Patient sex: F
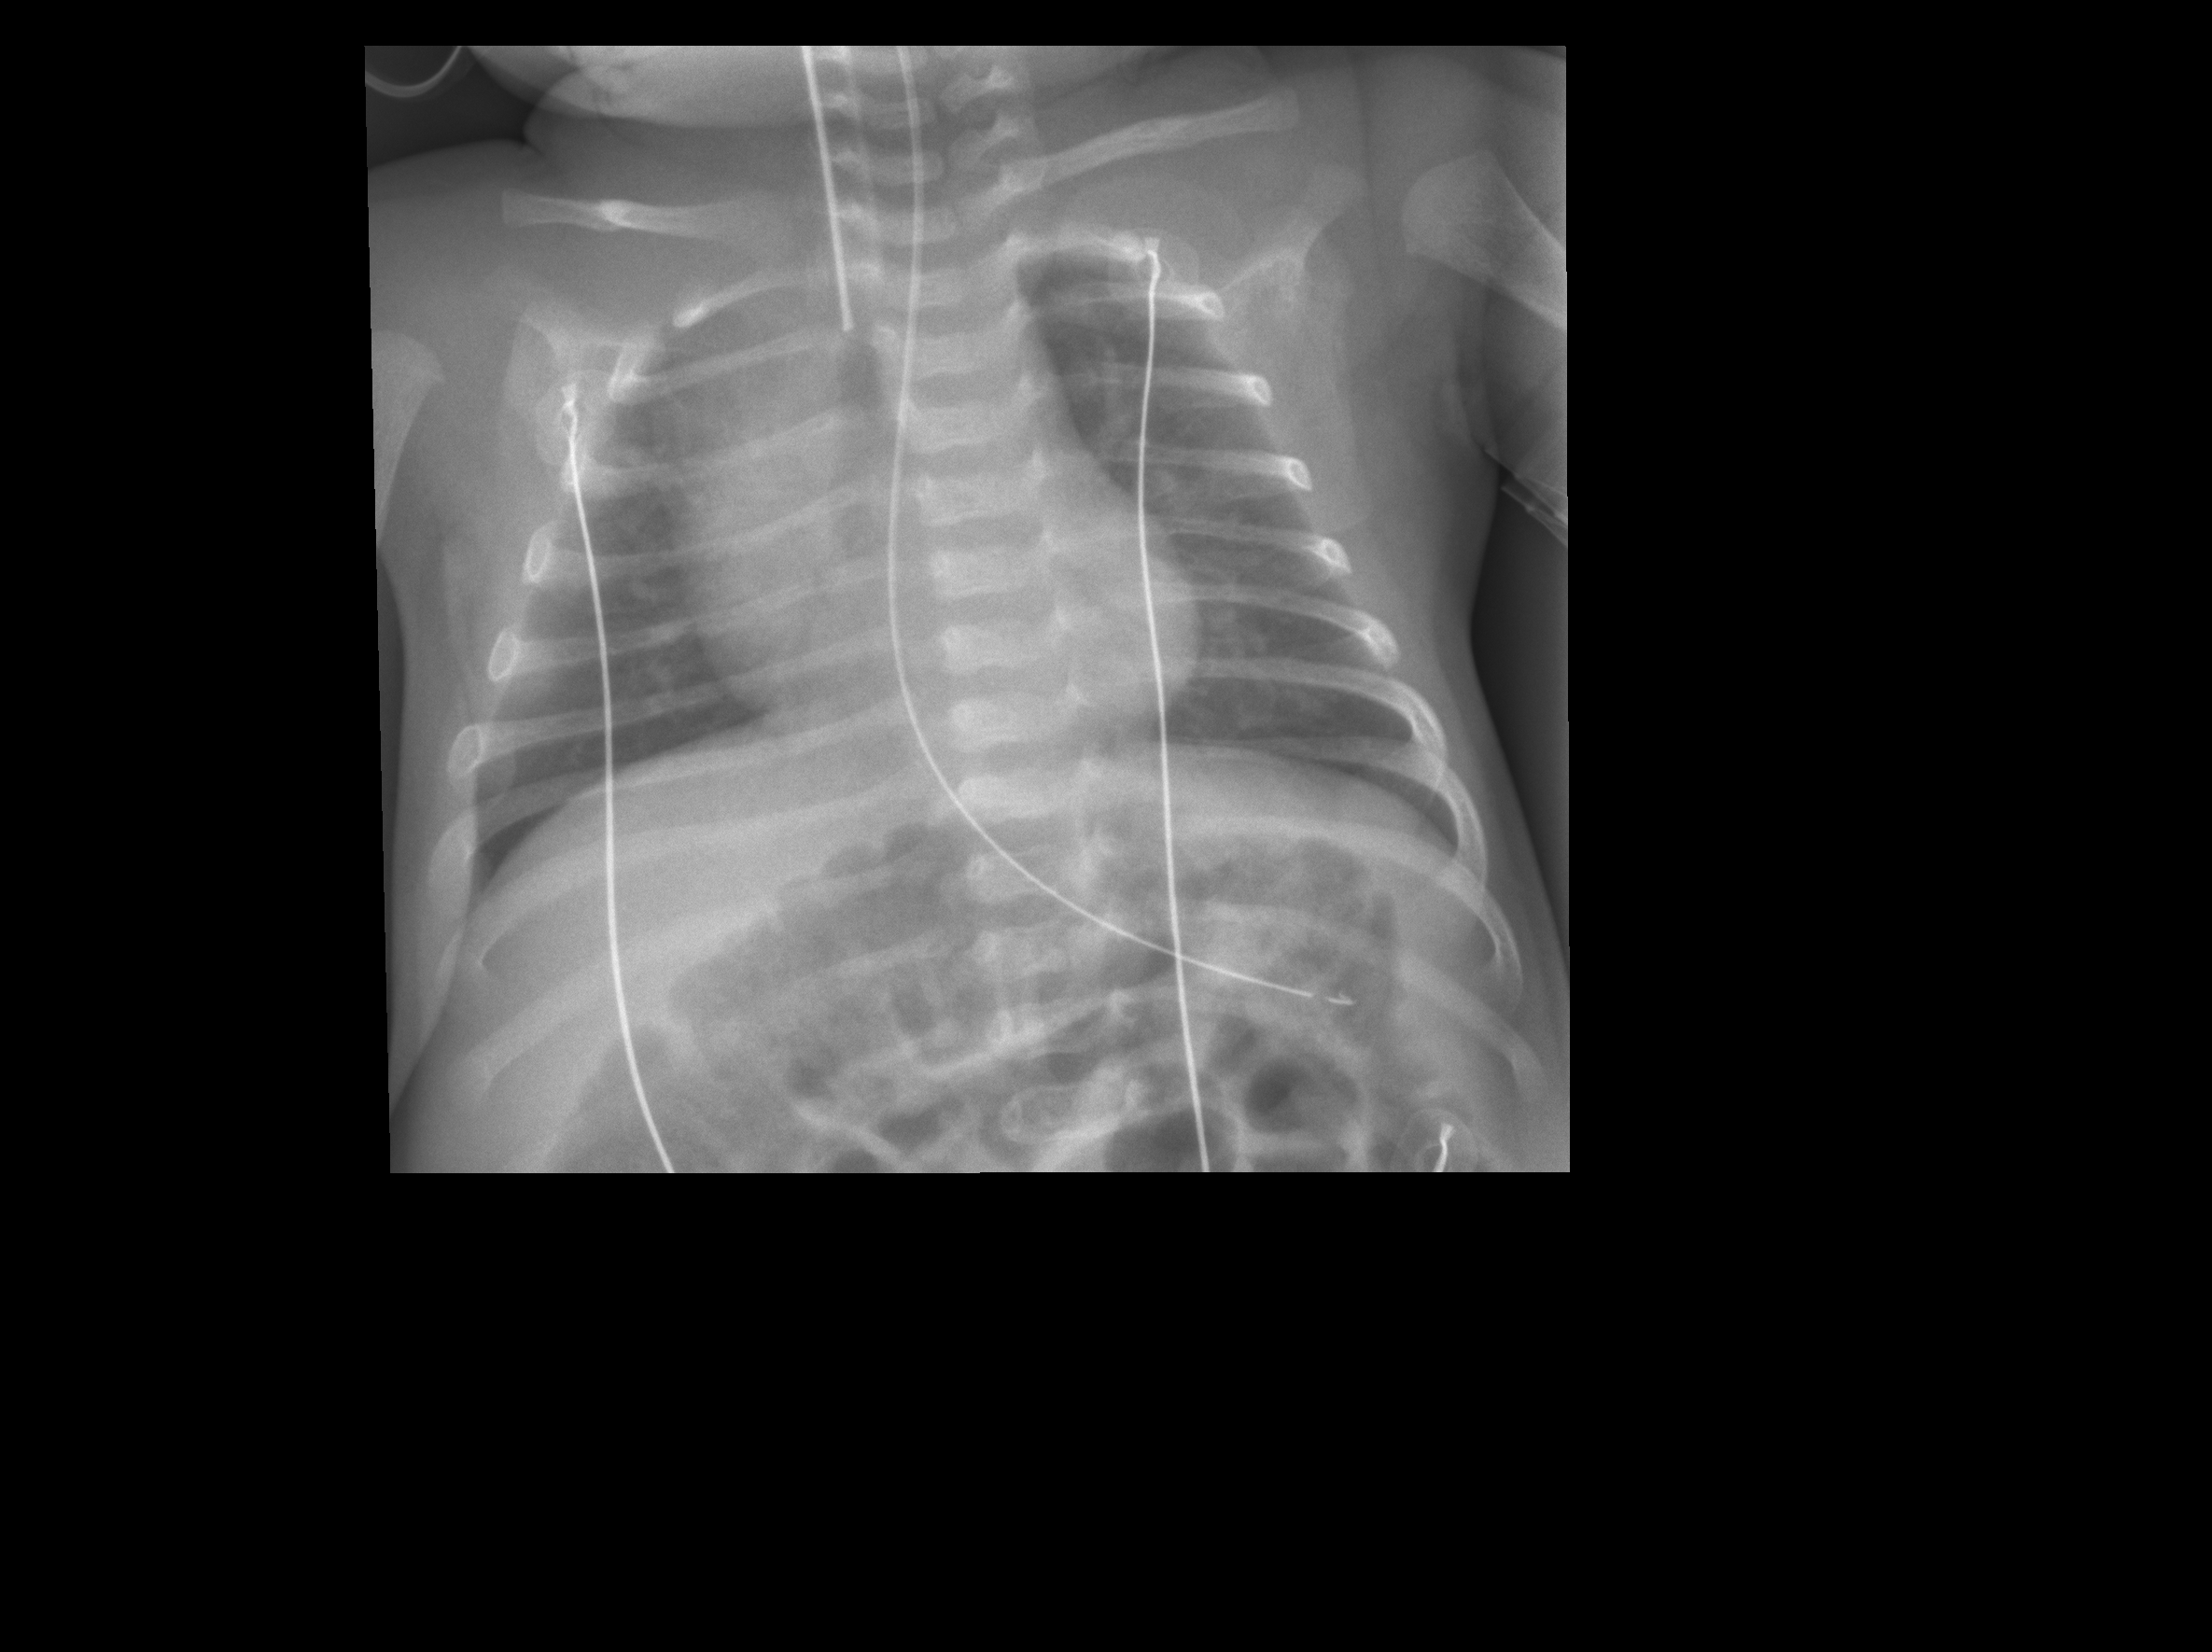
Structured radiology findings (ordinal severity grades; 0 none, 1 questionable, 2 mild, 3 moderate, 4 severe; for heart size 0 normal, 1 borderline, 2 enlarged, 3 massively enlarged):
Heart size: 0
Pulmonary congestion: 0
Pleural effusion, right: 1
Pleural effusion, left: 0
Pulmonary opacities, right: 0
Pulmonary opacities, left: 0
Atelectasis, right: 0
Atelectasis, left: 0